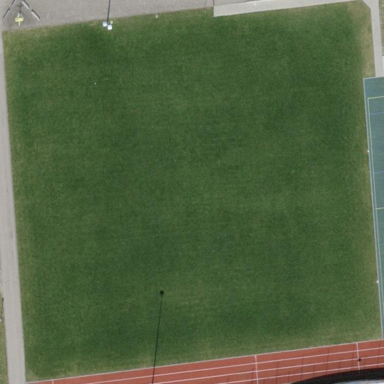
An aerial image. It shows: Soccer pitch for leisureland activities.